Question: I have a tablelayoutpanel which I create programmatically. My problem is I have some textboxes which have columnspan value like that image:
I do not want to see cutted border lines as seen on second, third, fourth..rows. I tried that solution (<URL> already but I do not know how to apply to my control, beacuse It draws very first cell border lines only.
Any Ideas?
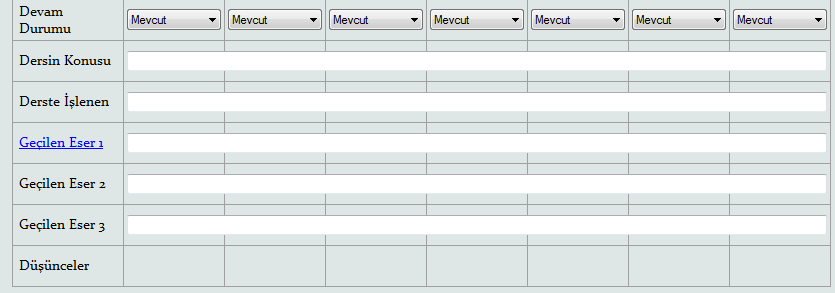
Answer: Try placing your TextBox control inside a Panel with these settings:
'''
panel1.Dock = DockStyle.Fill;
panel1.Margin = new Padding(0);
'''
then just center your TextBox control inside of the panel.